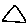
Label: triangle